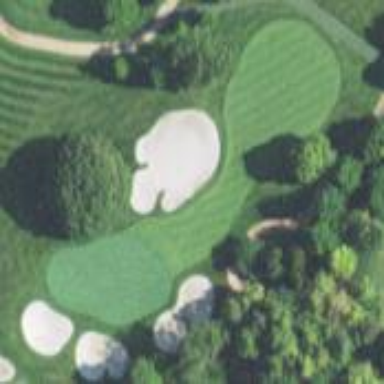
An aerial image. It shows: Rough area on grassy golf course.